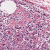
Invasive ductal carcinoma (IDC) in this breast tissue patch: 1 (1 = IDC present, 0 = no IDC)